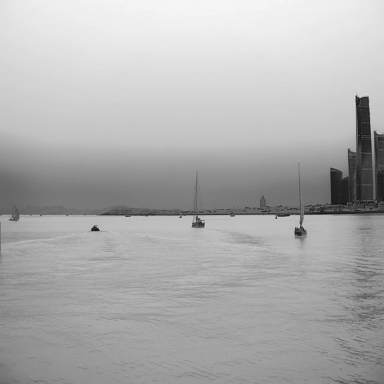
There are 12 objects shown in the infrared image, including two container_ships, five sailboats, and five canoes.